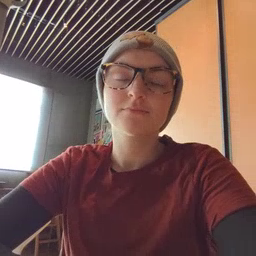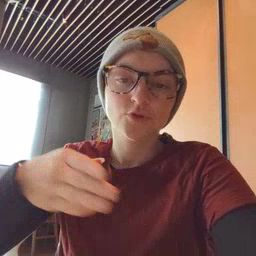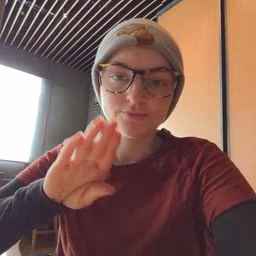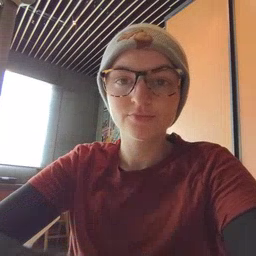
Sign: close